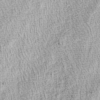
Label: not_dusty